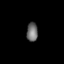
Tissue: lung
Cell type: Myeloid cells
Senescence score: 0.5564
Nuclear area (px): 206
Mean DAPI intensity: 108.937